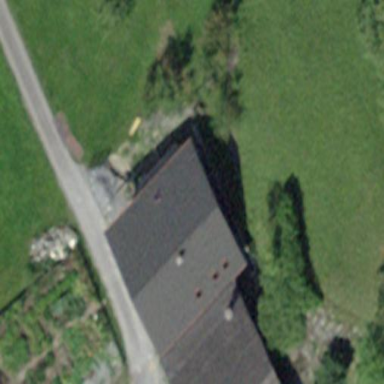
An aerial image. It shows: Barn.